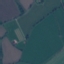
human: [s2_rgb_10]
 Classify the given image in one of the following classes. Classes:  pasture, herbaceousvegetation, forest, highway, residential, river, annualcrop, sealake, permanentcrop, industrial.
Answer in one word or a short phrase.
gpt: Pasture